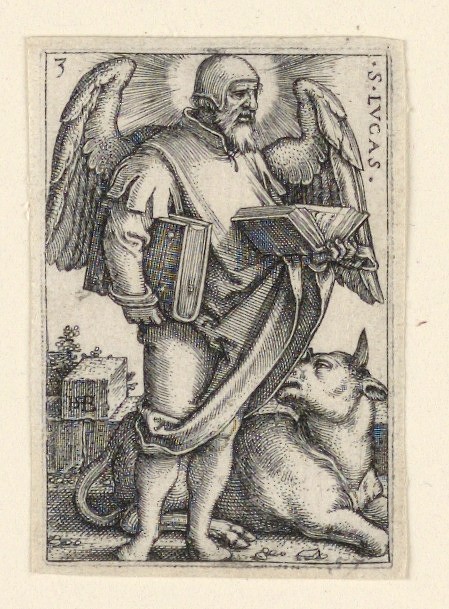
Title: St. Luke, from The Four Evangelists
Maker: Hans Sebald Beham, German, 1500–1550
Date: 1541
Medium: Engraving on laid paper
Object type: print
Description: Vertical rectangle. A winged figure, standing, facing to right, the head almost seen in profile. He holds a closed book under his right arm; in his left hand an open book. The bull is seen at his feet.